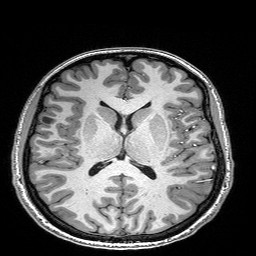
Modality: T1w
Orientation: coronal